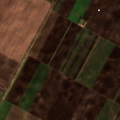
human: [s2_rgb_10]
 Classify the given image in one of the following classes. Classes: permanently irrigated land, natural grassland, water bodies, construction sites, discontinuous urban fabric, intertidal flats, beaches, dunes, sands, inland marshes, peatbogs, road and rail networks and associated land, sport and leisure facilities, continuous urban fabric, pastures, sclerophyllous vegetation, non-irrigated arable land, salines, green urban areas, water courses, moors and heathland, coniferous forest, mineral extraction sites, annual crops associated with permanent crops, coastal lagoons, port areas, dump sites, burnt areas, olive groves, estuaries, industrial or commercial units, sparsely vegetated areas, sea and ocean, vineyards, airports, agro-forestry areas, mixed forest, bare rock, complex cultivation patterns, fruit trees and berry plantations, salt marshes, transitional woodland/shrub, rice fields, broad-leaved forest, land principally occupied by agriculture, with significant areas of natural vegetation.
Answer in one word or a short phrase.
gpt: non-irrigated arable land